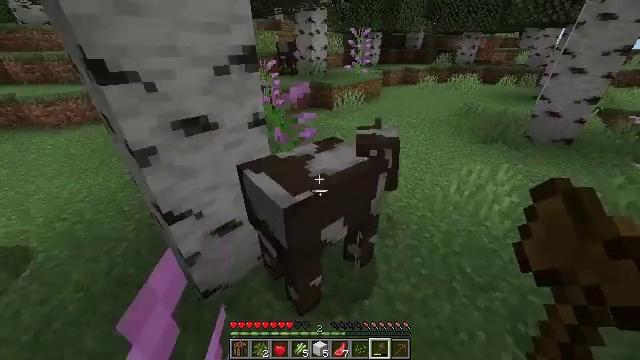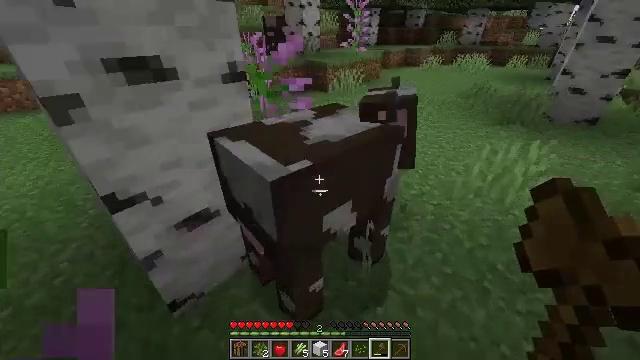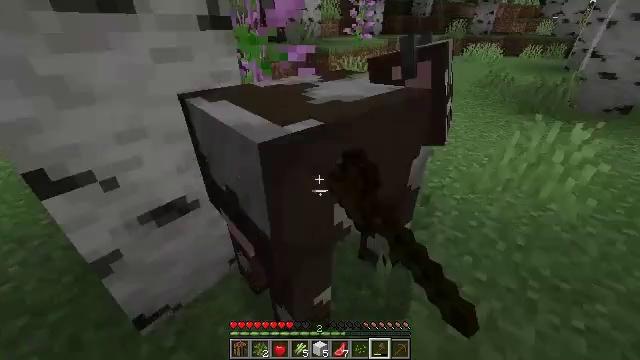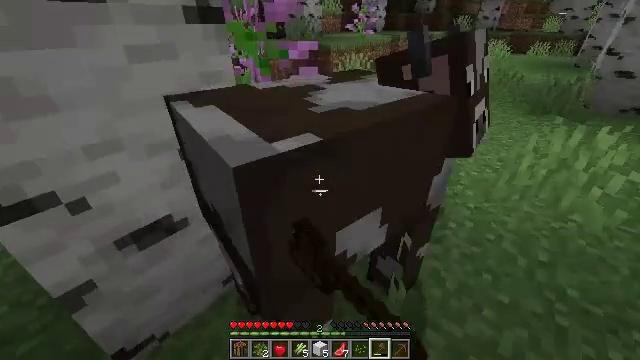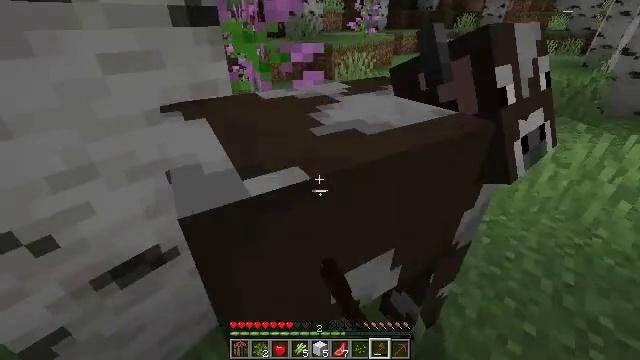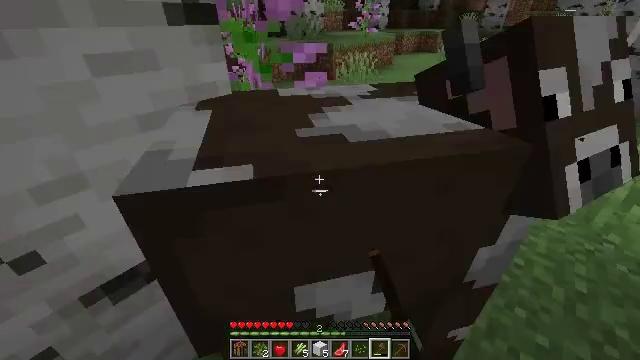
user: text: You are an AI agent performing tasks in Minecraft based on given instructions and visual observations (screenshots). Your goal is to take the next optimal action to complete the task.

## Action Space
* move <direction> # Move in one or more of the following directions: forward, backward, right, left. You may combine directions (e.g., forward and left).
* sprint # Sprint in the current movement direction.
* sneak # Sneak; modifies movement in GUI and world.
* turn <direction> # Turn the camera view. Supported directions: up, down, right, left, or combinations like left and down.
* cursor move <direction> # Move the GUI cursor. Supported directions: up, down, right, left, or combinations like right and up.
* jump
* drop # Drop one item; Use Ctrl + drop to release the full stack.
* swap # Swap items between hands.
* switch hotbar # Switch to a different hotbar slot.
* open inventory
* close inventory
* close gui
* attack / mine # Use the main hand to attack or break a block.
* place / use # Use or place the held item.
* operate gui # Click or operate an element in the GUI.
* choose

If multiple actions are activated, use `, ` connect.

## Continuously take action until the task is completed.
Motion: motion action
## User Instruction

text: Collect lilac by left-clicking.
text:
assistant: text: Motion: turn right, attack / mine
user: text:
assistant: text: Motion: attack / mine
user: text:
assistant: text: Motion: attack / mine
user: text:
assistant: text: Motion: no_op
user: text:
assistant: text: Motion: no_op
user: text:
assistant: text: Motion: no_op